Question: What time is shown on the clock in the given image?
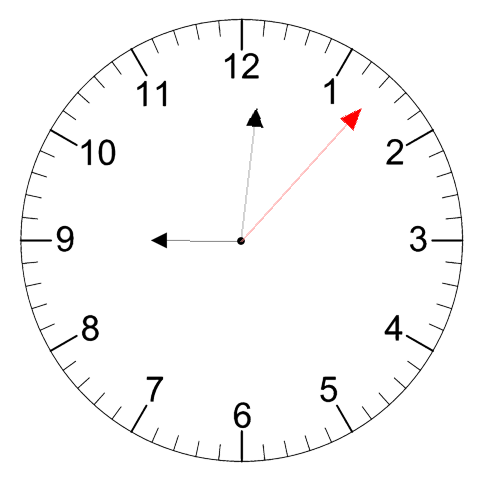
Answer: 09:01:07